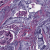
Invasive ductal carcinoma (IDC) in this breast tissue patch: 1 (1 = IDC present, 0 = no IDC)